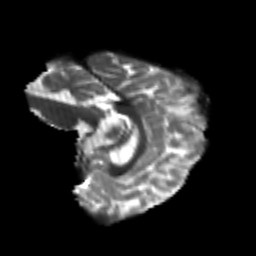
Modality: T2w
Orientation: sagittal
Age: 20
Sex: female
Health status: healthy
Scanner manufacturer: philips
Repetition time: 7.388 s
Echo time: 0.08599 s